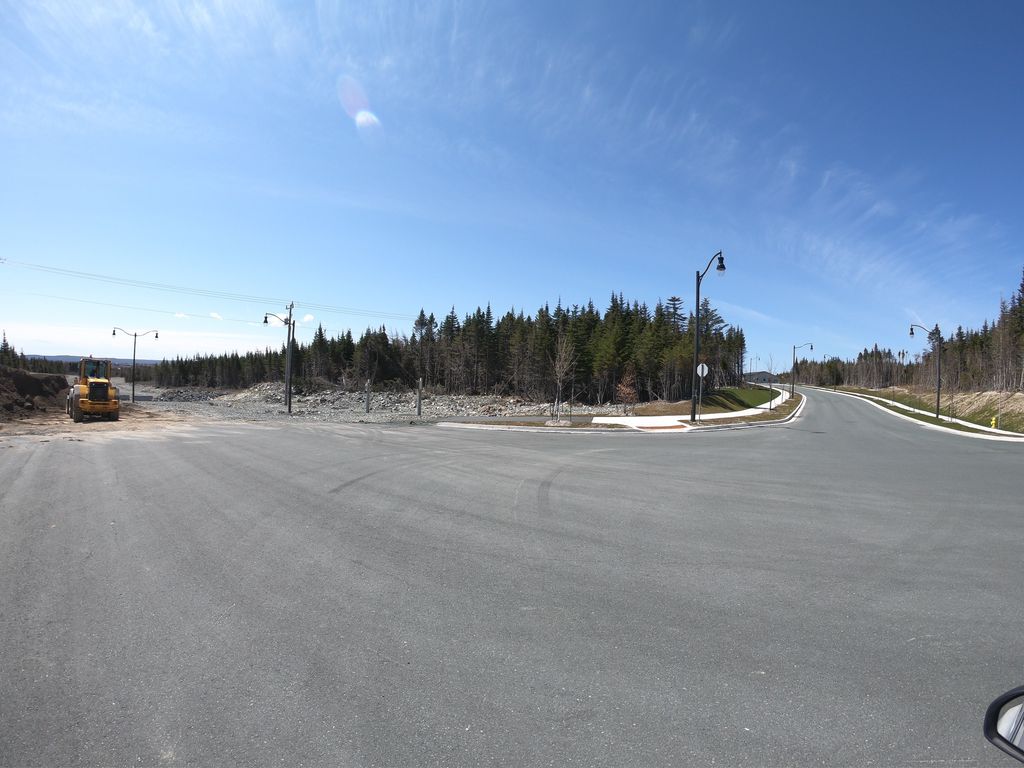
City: st_johns